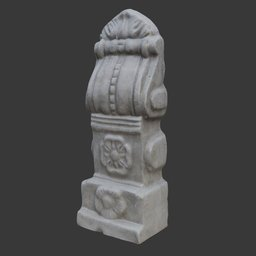
Label: decoration